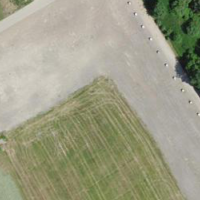
EUNIS habitat code: 52
Species observed at this site:
Populus tremula